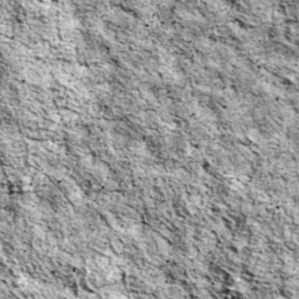
Label: non_frost